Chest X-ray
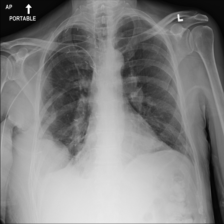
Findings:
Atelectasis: negative
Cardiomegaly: negative
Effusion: negative
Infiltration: negative
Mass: negative
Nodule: negative
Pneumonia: negative
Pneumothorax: negative
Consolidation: negative
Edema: negative
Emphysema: negative
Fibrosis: negative
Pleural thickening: negative
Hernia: negative